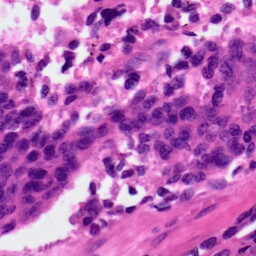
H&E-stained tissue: Ovarian